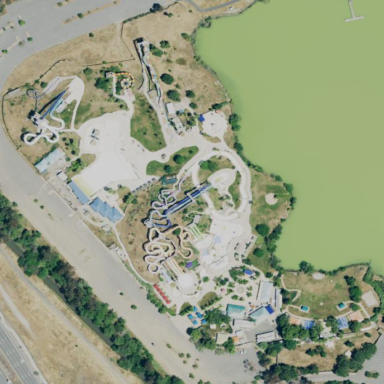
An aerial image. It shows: Water park.